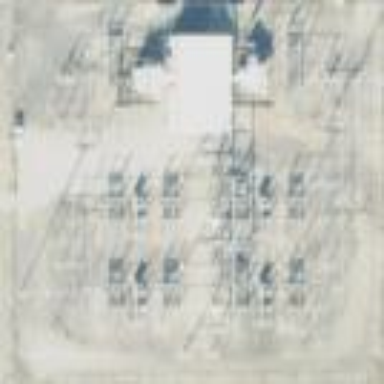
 classified as industrial. Surrounding the substation is fence."